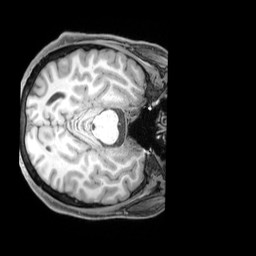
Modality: T1w
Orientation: axial
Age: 35
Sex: male
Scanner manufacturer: siemens
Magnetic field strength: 3 T
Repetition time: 1.97 s
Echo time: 0.00206 s